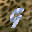
Label: 9